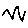
Label: zigzag